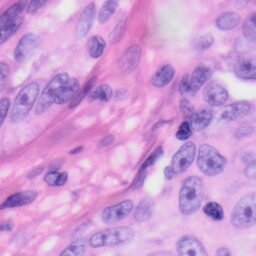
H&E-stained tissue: Skin